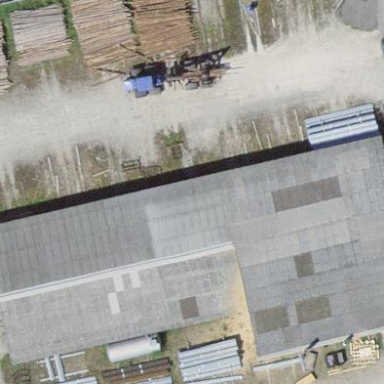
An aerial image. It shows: Industrial building.